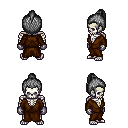
a pixel art fantasy rpg character, male body template, skeleton, brown robe, white pants, gray short topknot hairstyle, metal gloves, four views (front, back, left, right), 2x2 character sprite sheet, small pixel art, hard edges, no anti-aliasing